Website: home-depot
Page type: cart
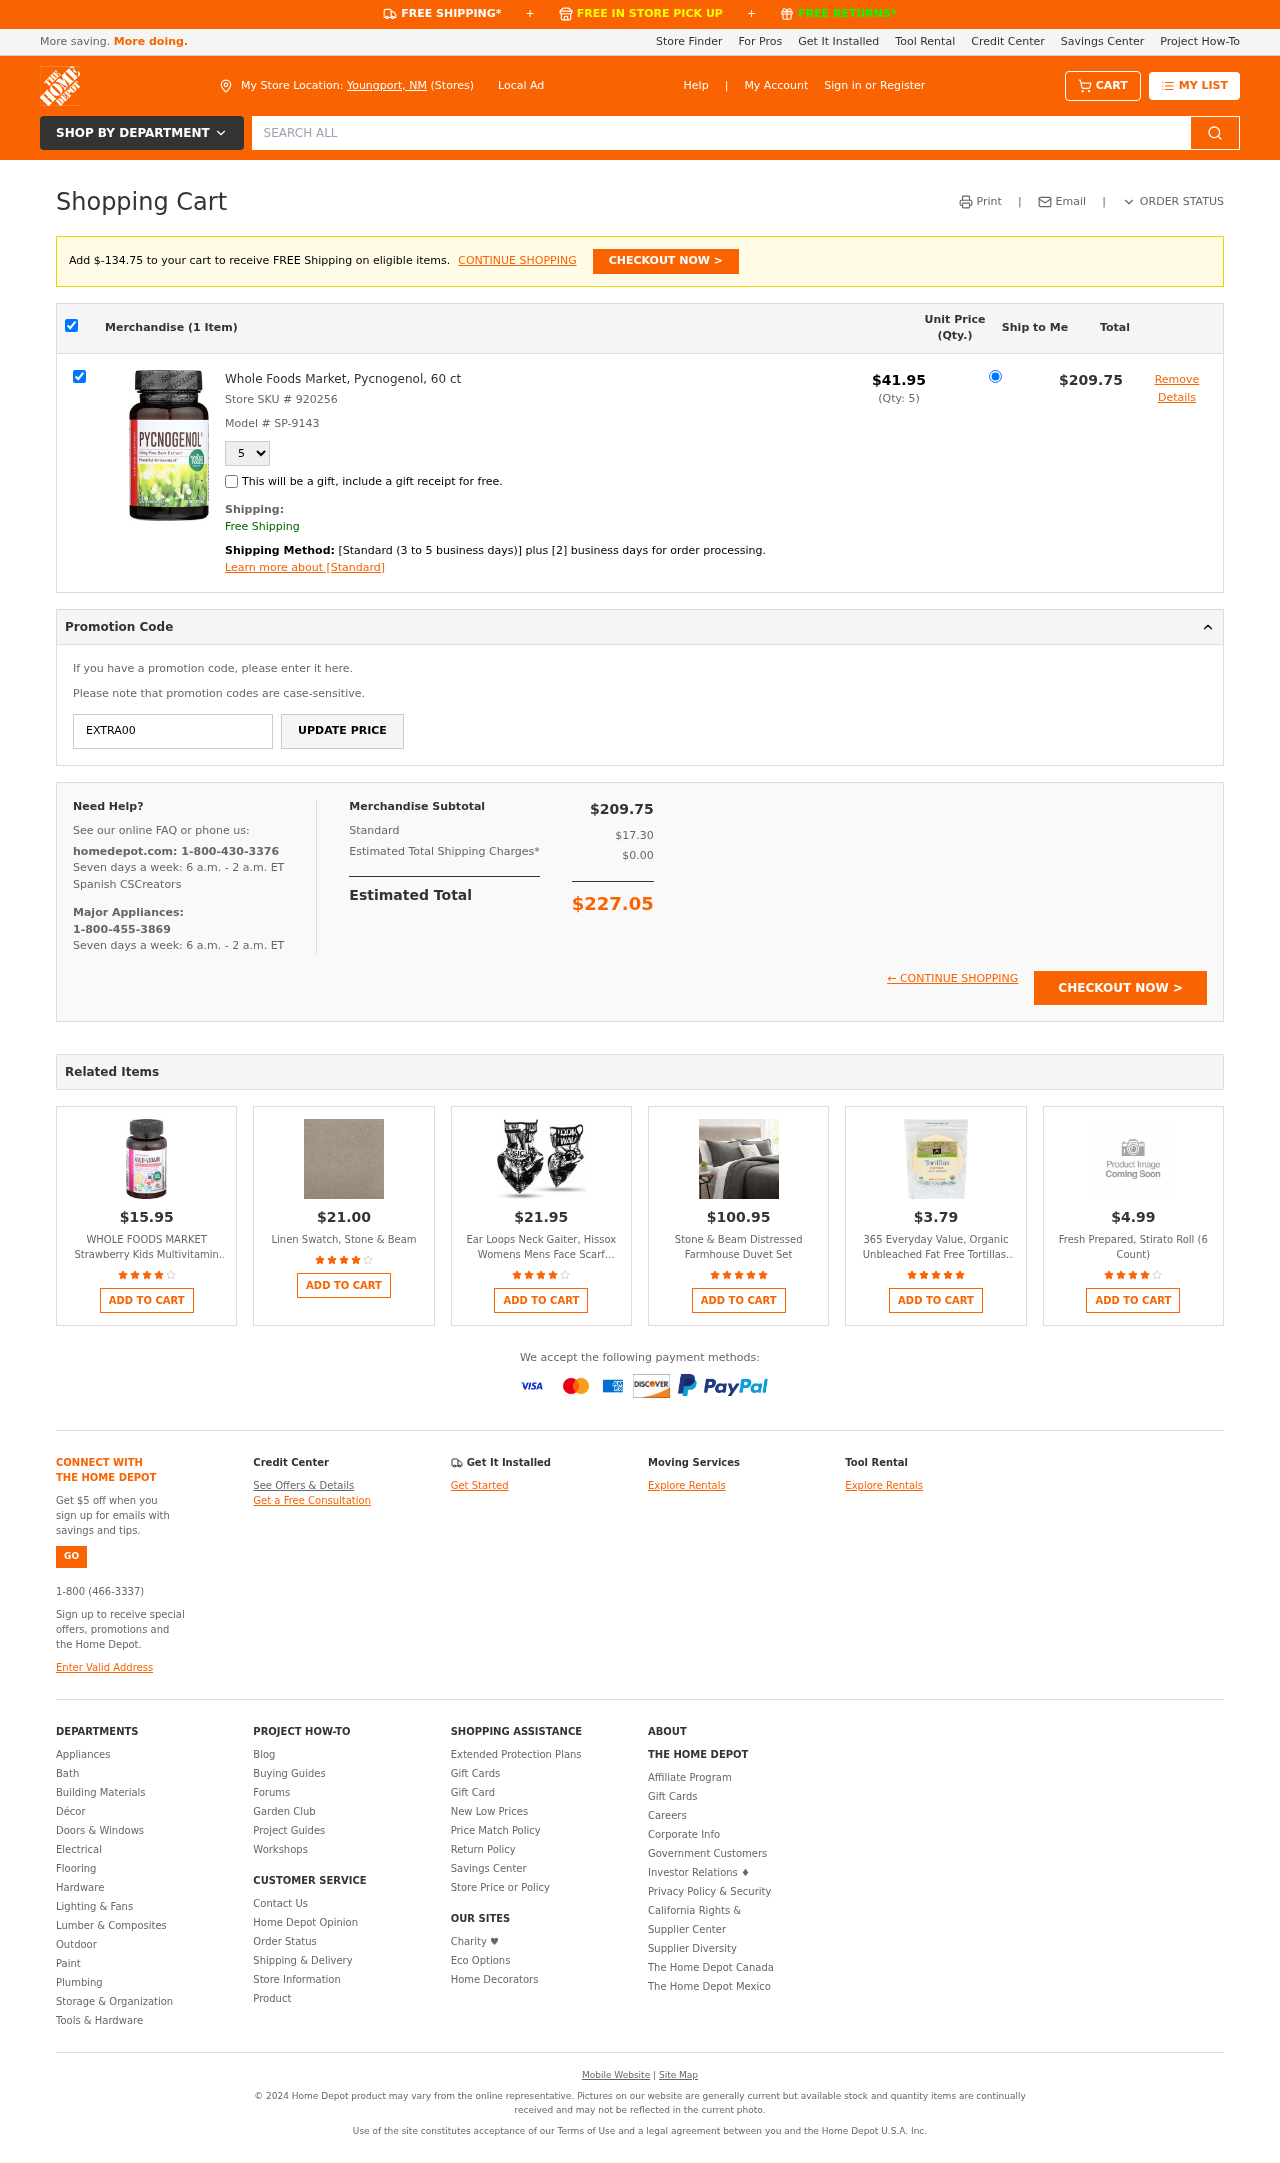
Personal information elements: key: PII_CITY_STATE
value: Youngport, NM
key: PII_PROMO_CODE
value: EXTRA00
Product elements: key: PRODUCT1_NAME
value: Whole Foods Market, Pycnogenol, 60 ct
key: PRODUCT1_PRICE
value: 41.95
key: PRODUCT1_QUANTITY
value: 5
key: PRODUCT2_NAME
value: WHOLE FOODS MARKET Strawberry Kids Multivitamin Tablets, 90 CT
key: PRODUCT2_PRICE
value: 15.95
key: PRODUCT2_RATING
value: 3.7
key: PRODUCT3_NAME
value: Linen Swatch, Stone & Beam
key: PRODUCT3_PRICE
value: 21
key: PRODUCT3_RATING
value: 4.1
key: PRODUCT4_NAME
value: Ear Loops Neck Gaiter, Hissox Womens Mens Face Scarf Shield Bandana Ear Loops Dust UV Balaclava Outd
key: PRODUCT4_PRICE
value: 21.95
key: PRODUCT4_RATING
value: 3.9
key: PRODUCT5_NAME
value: Stone & Beam Distressed Farmhouse Duvet Set
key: PRODUCT5_PRICE
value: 100.95
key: PRODUCT5_RATING
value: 4.8
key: PRODUCT6_NAME
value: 365 Everyday Value, Organic Unbleached Fat Free Tortillas, 6 ct
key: PRODUCT6_PRICE
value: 3.79
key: PRODUCT6_RATING
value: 4.5
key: PRODUCT7_NAME
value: Fresh Prepared, Stirato Roll (6 Count)
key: PRODUCT7_PRICE
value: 4.99
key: PRODUCT7_RATING
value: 3.8
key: PRODUCT1_SKU
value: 920256
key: PRODUCT1_MODEL
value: SP-9143
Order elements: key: AMOUNT_TO_FREE_SHIPPING
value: $-134.75
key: ORDER_NUM_ITEMS
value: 1
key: ORDER_SUBTOTAL
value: $209.75
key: ORDER_TAX
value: $17.30
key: ORDER_SHIPPING_COST
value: $0.00
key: ORDER_TOTAL
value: $227.05
Search elements: key: HEADER_SEARCH
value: SEARCH ALL